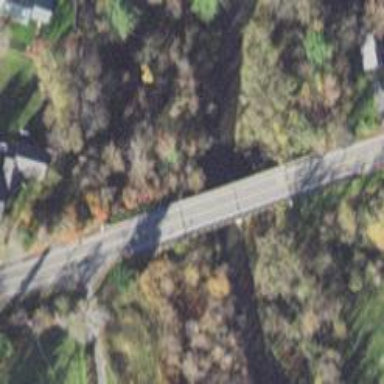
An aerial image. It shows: Secondary road crossing bridge with beam structure. The surface of the bridge is asphalt.